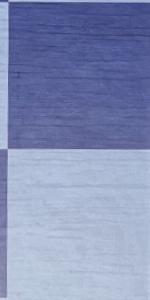
Label: Empty